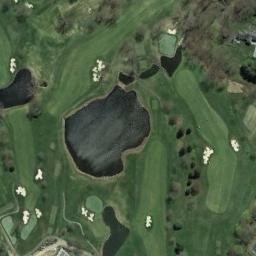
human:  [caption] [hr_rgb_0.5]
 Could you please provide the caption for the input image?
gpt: There are several bunkers and lakes and a few paths and many trees on a large green lawn on the golf course .

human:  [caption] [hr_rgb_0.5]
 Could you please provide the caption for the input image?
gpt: The golf course has some lakes, Fairways, Barrier trees and sandpits and some barrier trees are on both sides of the fairways .

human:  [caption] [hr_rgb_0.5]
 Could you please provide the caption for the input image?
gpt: Many trees are near the golf course .

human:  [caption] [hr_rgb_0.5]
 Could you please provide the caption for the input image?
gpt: There are more than a dozen bunkers and winding paths in this area .

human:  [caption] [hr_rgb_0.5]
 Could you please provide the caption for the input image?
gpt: There are some bunkers and some lakes on the golf course .